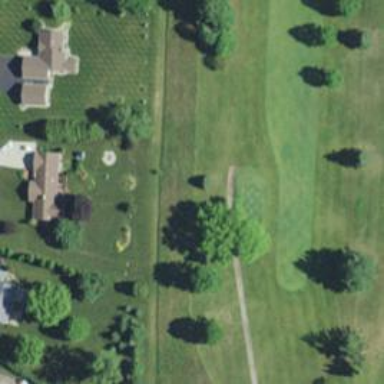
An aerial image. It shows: Service road used as golf cart path.